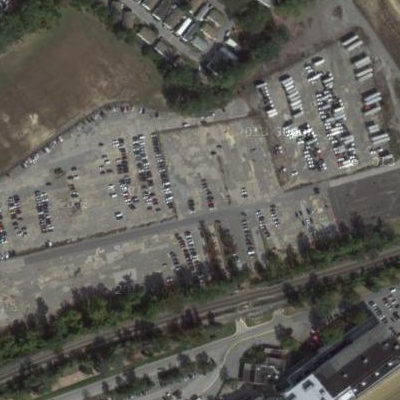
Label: gParking